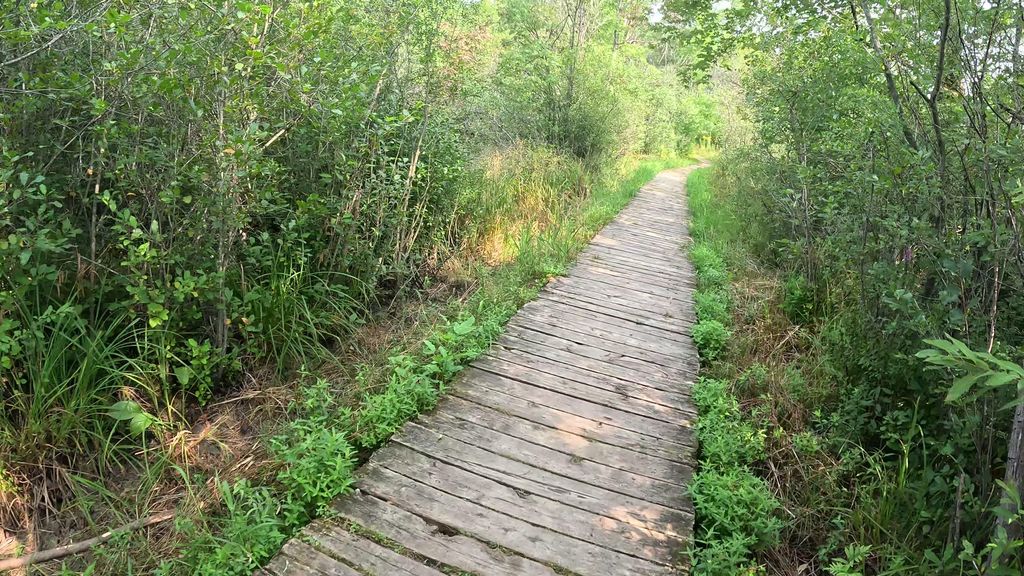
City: ottawa-gatineau